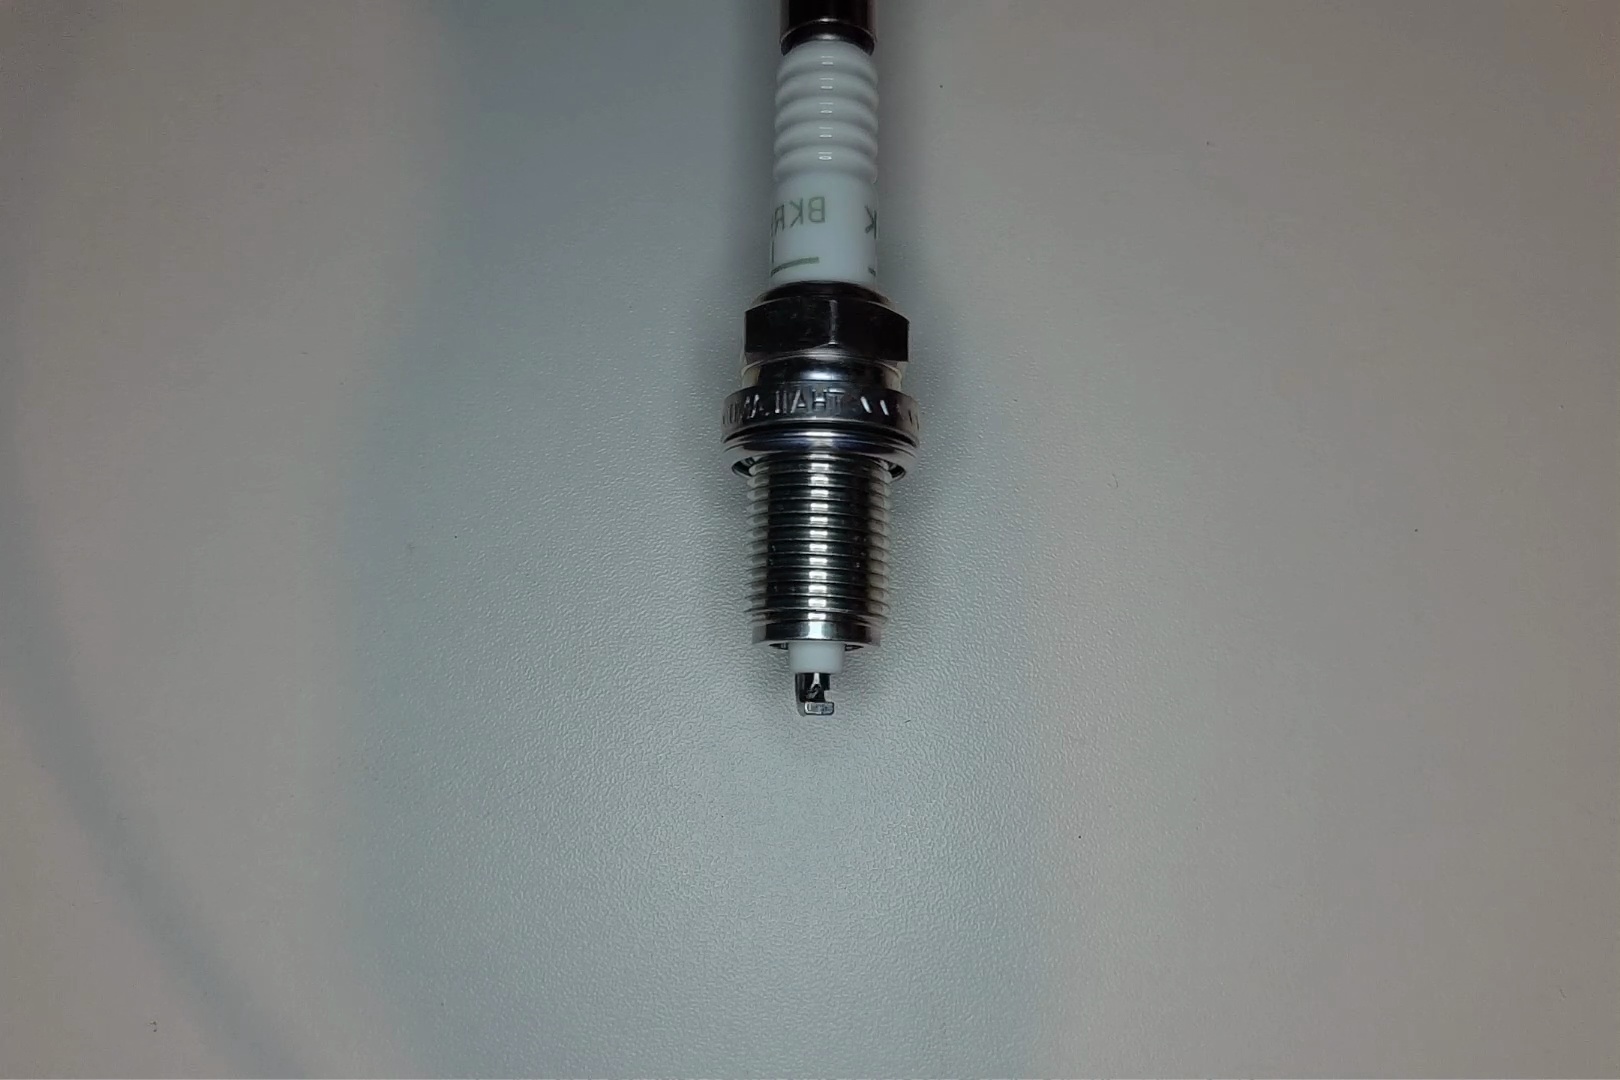
Label: normal